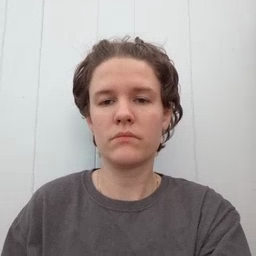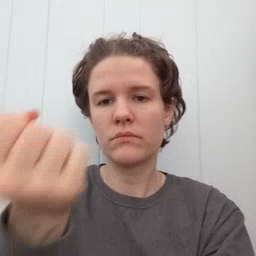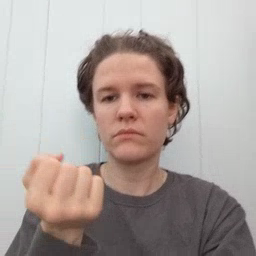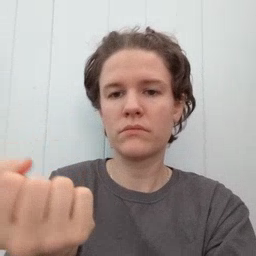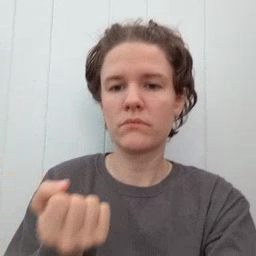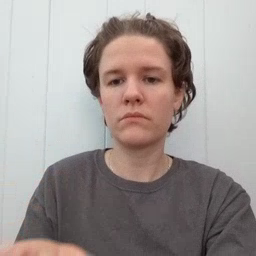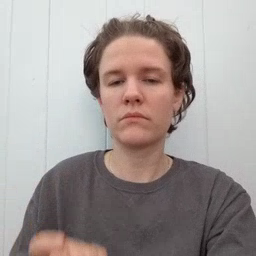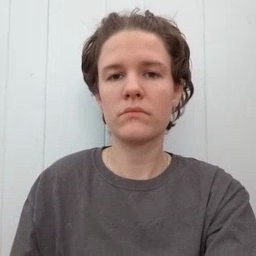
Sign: drawer